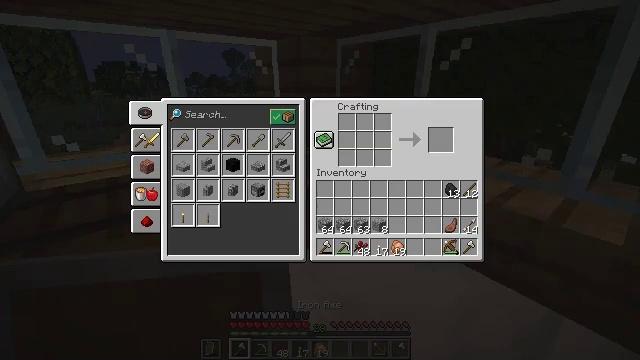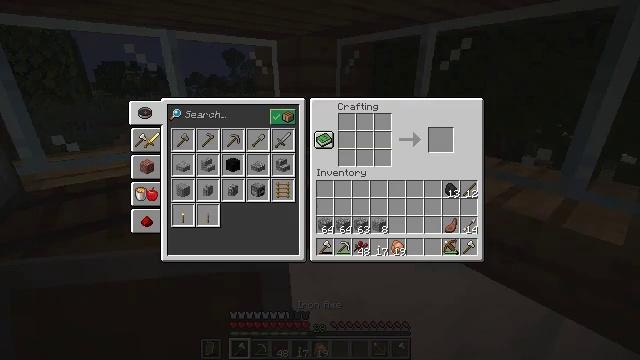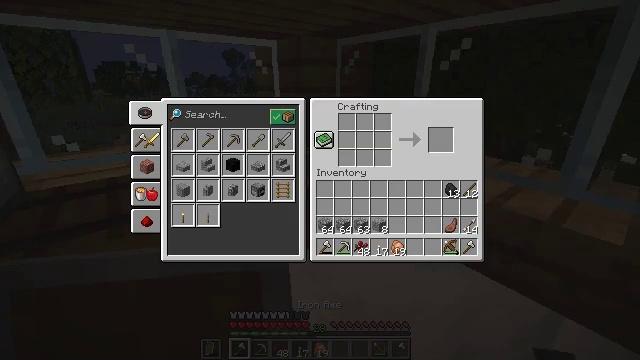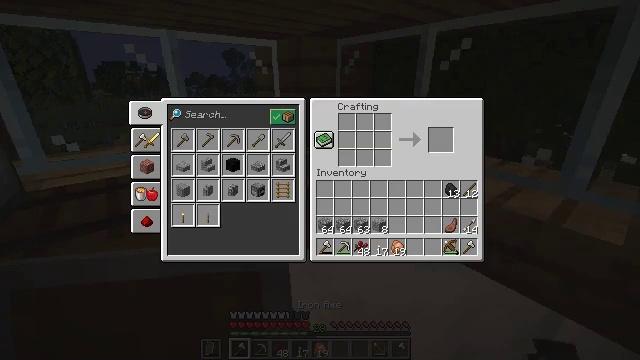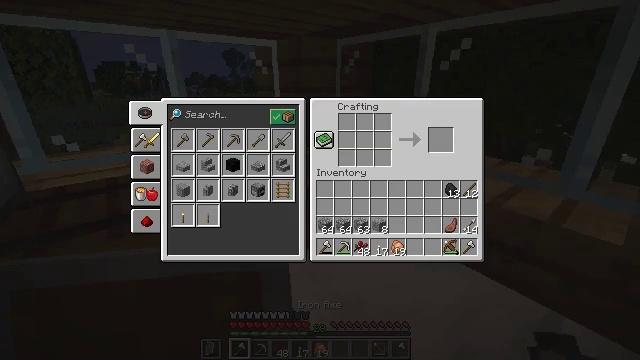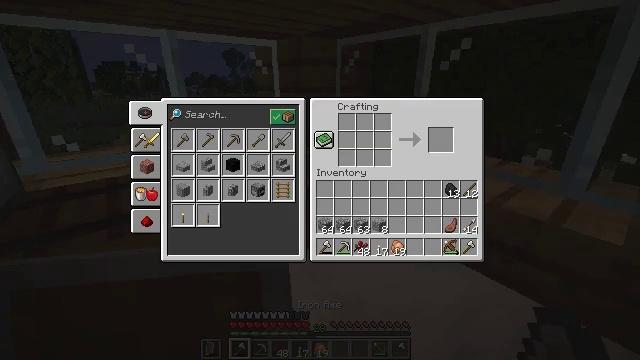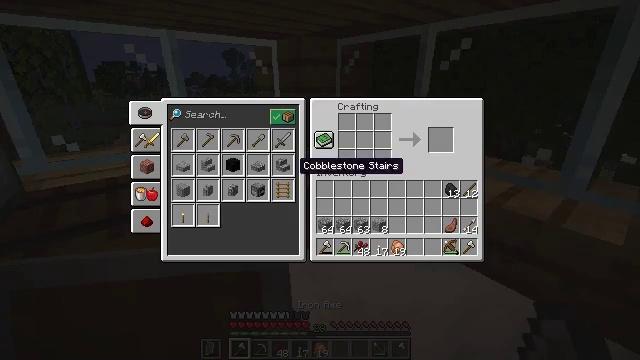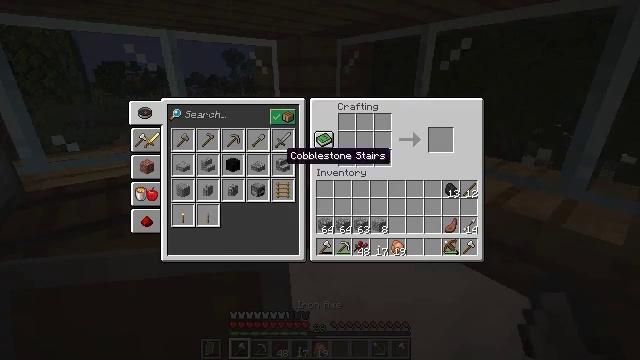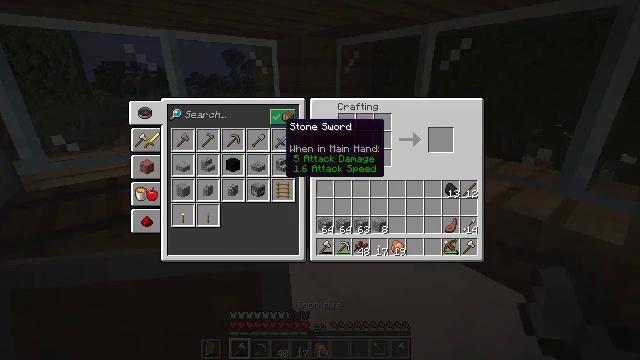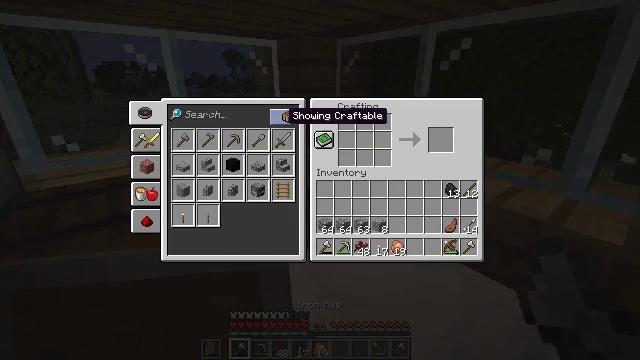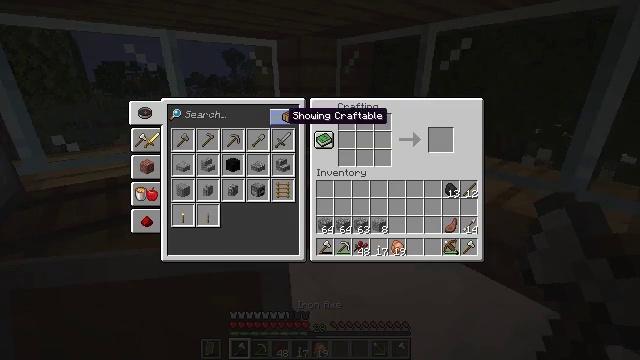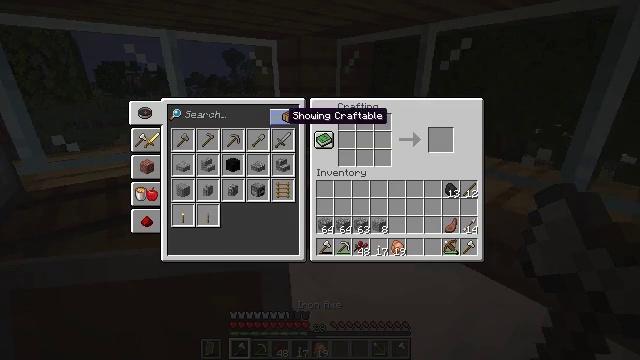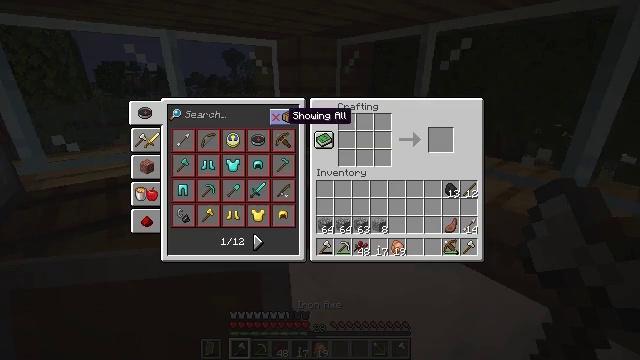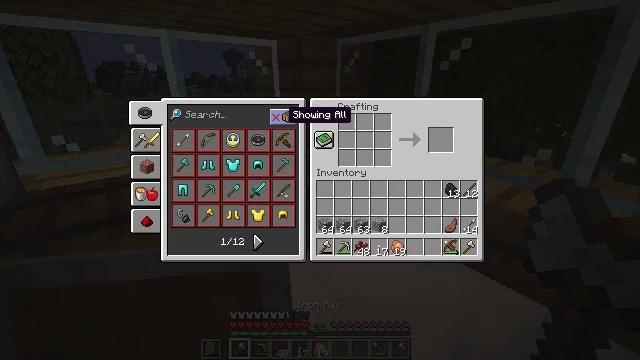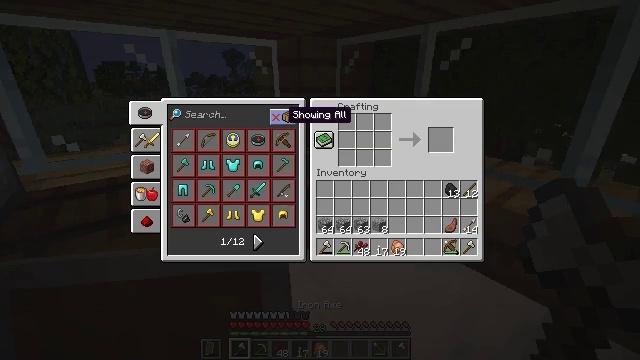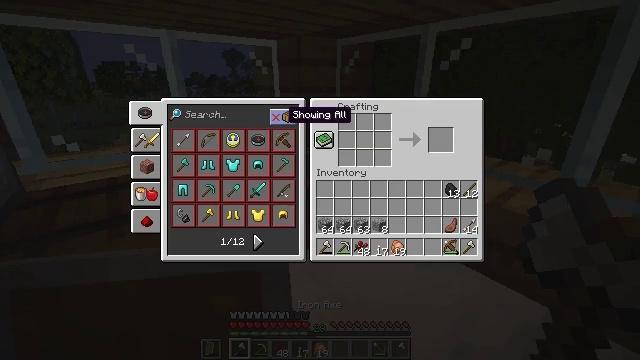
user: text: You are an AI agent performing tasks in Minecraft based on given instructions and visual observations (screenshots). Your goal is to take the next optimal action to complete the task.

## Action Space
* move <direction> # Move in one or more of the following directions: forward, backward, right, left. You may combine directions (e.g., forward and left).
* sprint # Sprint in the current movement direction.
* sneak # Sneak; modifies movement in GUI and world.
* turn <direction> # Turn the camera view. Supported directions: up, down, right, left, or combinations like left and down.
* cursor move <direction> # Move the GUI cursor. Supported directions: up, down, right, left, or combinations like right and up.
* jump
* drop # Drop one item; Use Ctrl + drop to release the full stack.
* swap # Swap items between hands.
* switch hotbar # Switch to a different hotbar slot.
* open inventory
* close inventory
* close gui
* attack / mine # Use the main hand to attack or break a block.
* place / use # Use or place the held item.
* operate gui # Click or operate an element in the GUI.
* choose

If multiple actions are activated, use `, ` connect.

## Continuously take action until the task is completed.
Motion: motion action
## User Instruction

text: Craft the ender eye using an ender pearl and blaze powder.
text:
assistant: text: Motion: no_op
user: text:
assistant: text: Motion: no_op
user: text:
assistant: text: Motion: no_op
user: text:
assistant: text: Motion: no_op
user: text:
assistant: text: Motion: no_op
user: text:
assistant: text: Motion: cursor move left
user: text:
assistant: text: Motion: cursor move left and up
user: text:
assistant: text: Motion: cursor move up
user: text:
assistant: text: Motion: cursor move up
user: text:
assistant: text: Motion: no_op
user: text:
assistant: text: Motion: no_op
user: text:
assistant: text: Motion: operate gui
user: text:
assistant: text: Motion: operate gui
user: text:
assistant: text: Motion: operate gui
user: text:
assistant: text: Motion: no_op
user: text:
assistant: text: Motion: no_op
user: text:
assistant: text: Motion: no_op
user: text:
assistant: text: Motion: no_op
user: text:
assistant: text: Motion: cursor move left and down
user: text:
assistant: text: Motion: cursor move down
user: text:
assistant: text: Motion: no_op
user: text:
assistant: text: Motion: no_op
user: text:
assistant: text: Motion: no_op
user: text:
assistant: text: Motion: no_op
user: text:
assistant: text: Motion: no_op
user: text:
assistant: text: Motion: no_op
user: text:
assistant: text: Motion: cursor move right and down
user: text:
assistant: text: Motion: cursor move right and down
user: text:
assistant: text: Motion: no_op
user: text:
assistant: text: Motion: no_op